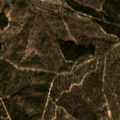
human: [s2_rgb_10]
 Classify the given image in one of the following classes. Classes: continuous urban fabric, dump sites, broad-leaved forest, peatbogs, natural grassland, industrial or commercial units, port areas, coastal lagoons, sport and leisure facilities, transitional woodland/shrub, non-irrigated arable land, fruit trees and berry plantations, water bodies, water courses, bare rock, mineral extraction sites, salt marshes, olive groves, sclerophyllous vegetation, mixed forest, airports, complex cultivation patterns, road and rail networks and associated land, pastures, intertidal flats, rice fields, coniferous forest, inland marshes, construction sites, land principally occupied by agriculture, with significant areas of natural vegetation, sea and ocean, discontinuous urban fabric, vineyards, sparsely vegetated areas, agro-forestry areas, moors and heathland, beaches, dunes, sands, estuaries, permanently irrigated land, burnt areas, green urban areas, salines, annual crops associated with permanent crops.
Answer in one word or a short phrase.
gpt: broad-leaved forest, transitional woodland/shrub